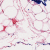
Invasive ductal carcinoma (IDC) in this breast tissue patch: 0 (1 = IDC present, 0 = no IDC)